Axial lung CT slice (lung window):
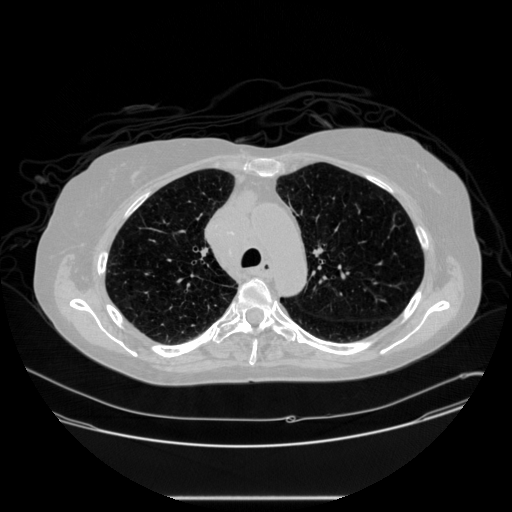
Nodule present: no